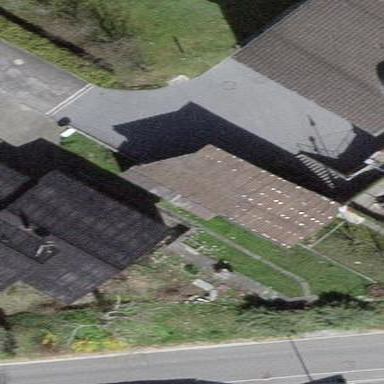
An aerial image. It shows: Garage building.